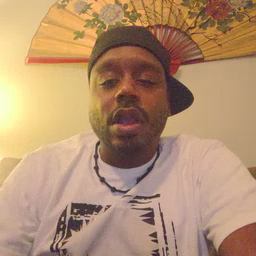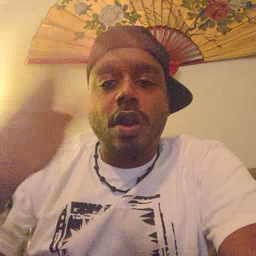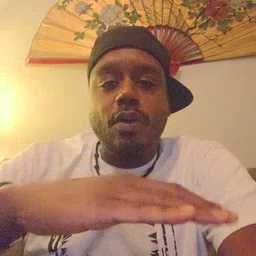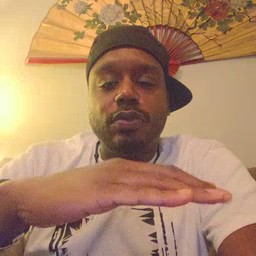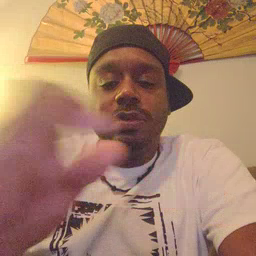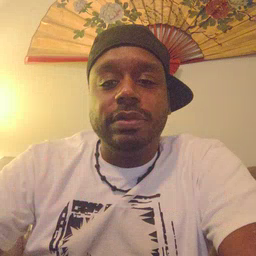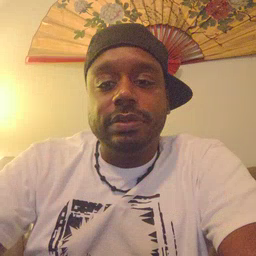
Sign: on